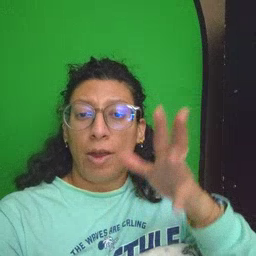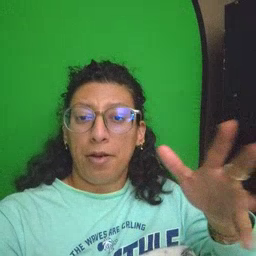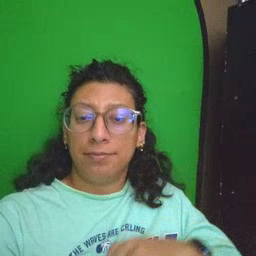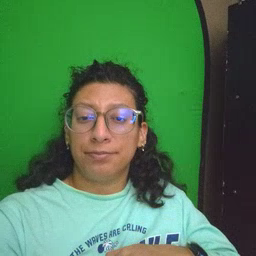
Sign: grandma